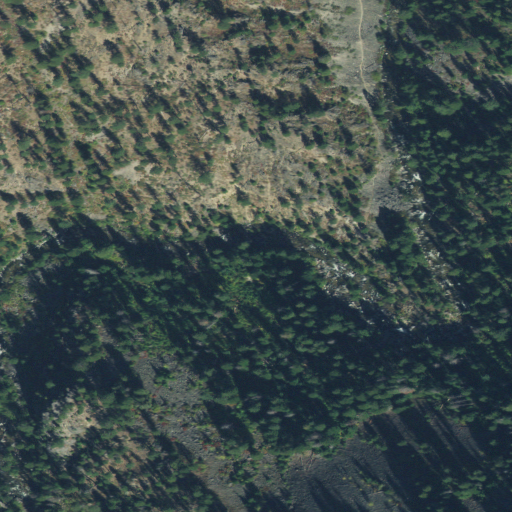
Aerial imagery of cape in Idaho named Cape Horn containing evergreen forest and shrub